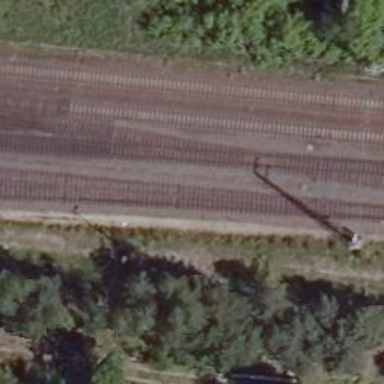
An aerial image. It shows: Railway crossing.